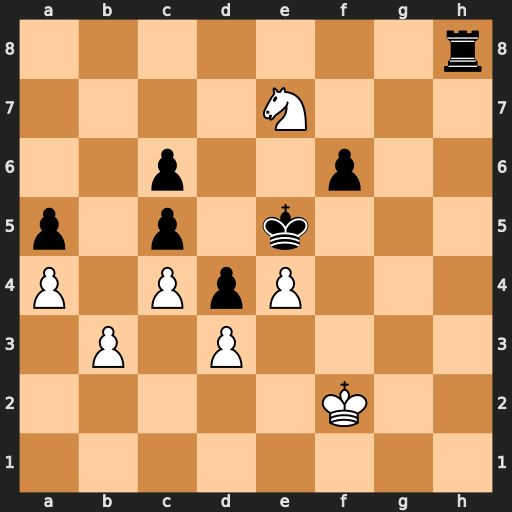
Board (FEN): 7r/4N3/2p2p2/p1p1k3/P1PpP3/1P1P4/5K2/8
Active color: w
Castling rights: -
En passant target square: -
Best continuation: Ng6+ Ke6 Nxh8